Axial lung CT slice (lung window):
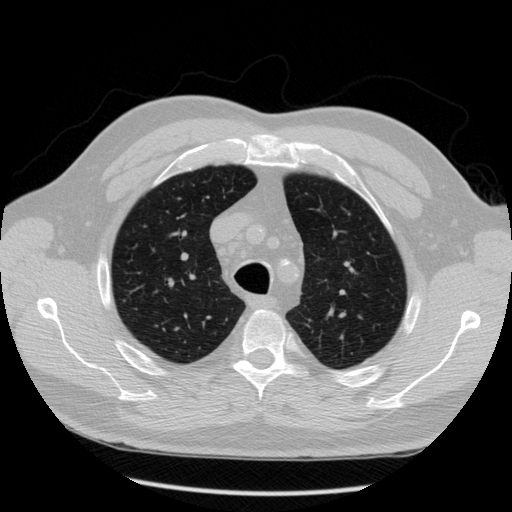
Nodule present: no